Question: I'm trying to implement the Gaussian basis function in matlab but I don't see how I can get it to NOT return a vector. My data is 10,000 (samples) x 21 (features). I've been doing research and I've seen suggestions to use the stats toolbox but I want to use just matlab code. Below is the Gaussian basis function I am using.

Below is the matlab code that I am using.
'''
function [ scalar_value ] = gaussian_basis( x_vector, mu_vector)
% x_vector 1 x 21 vector
% mu_vector 1 x 21 vector
scalar_value = exp(-((x_vector - mu_vector).^2/ 2 * .5^2));
'''
I don't know what I am missing. As I mentioned I don't see how I can make this return a scalar value. Any help or direction is greatly appreciated.
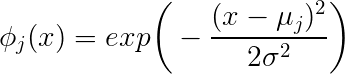
Answer: I think what you're missing is that a Gaussian basis function is usually defined on

instead of on

If this is the correct interpretation, then you want:
'''
scalar_value = exp(-sum((x_vector - mu_vector).^2, 2)/ (2 * .5^2));
'''
instead of
'''
scalar_value = exp(-((x_vector - mu_vector).^2/ 2 * .5^2));
'''
The latter, as has been noted in the comments, will always return a vector, because you are not including any operations that aggregate over the second dimension.